Question: I should start by saying I have researched this question. I can't find any identical questions or ones which do what I'm after.
I'd like to be able to put some content at the bottom left of the page, and then have a div above that which automatically stretches itself to use all the space between the top of the page and the content at the bottom left, even when the user resizes the window.
Please see the image below.
I position the bottom-left content with 'position: absolute; bottom: 10px;', which works. So then I would ideally have the div above it automatically stretch to fill the big gap (i.e.):
'[stretchy_div_height] = [100%] - [height_of_bottom_div] - [bottom_div_margin]'.
Ideally I would like to do this without JavaScript if possible. But either way is fine. I can't use faux columns for the height-stretching div (I need real content all the way down).
Thank you!
Here is an image of what I'm aiming to achieve:

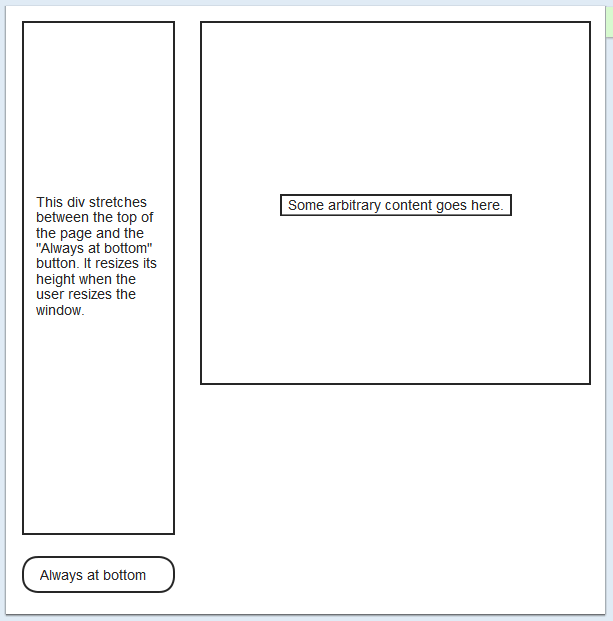
Answer: See: <URL>
'''
html, body {
margin: 0;
padding: 0
}
#left {
position: absolute;
left: 10px;
top: 10px;
bottom: 60px;
width: 120px;
background: #ccc
}
#leftButton {
position: absolute;
left: 10px;
bottom: 10px;
height: 40px;
width: 120px;
background: #f0f
}
#content {
margin: 10px 10px 10px 140px;
background: #999
}
'''
'''
<div id="left"></div>
<div id="leftButton"></div>
<div id="content">
some content<br />
..
</div>
'''